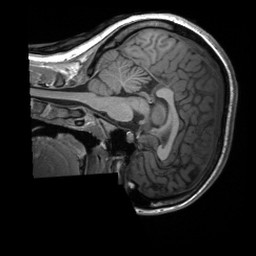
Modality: T1w
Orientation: sagittal
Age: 22
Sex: female
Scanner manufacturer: siemens
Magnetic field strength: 3 T
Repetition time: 2.3 s
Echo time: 0.00232 s